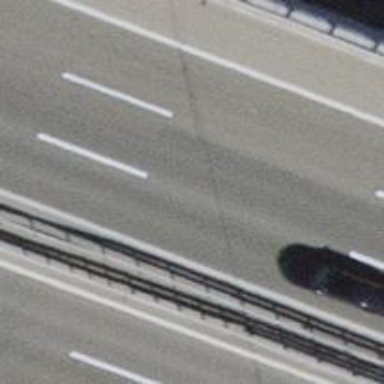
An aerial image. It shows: Motorway bridge with asphalt surface.